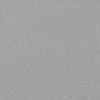
Atmospheric dust classification: not_dusty